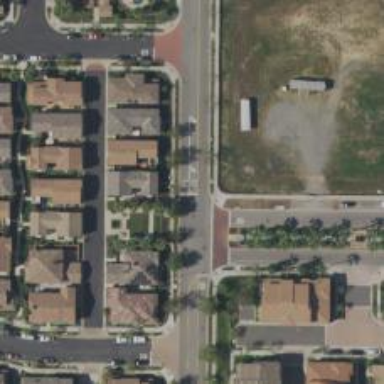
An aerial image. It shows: Residential road.